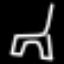
Label: chair